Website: crate-barrel
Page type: address-validator
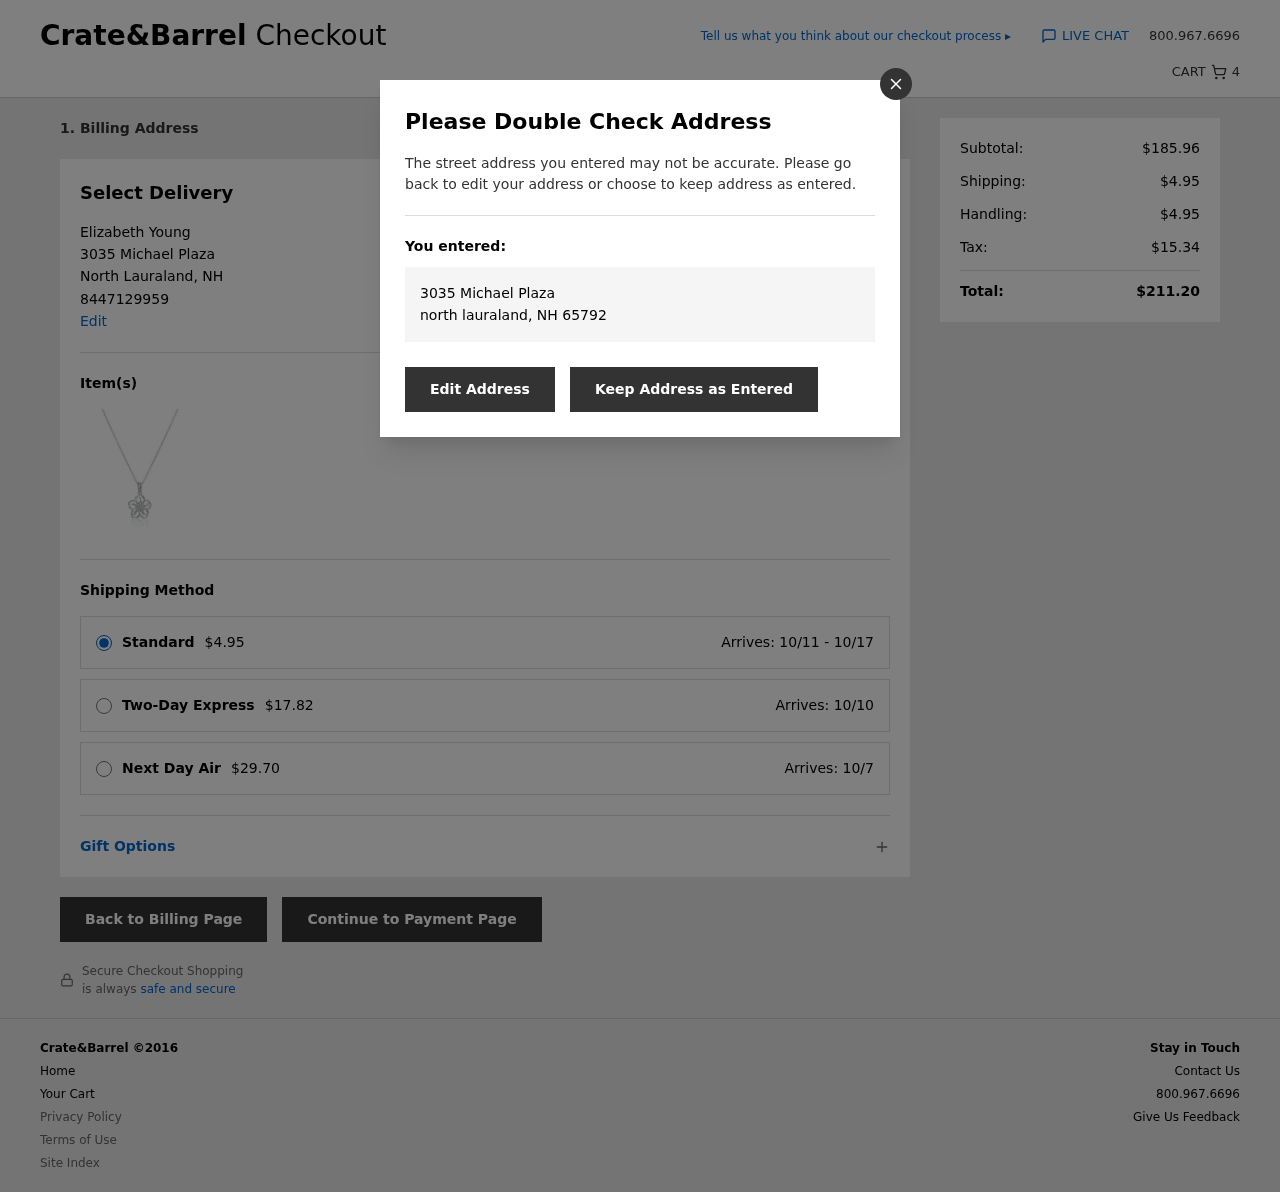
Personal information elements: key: PII_CITY
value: North Lauraland
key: PII_FULLNAME
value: Elizabeth Young
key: PII_PHONE
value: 8447129959
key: PII_STATE_ABBR
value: NH
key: PII_STREET
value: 3035 Michael Plaza
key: PII_CITY2
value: north lauraland
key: PII_STATE_ABBR2
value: NH
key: PII_POSTCODE
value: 65792
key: PII_POSTCODE_FULL
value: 65792
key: PII_POSTCODE_NUMERIC
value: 65792
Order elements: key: ORDER_NUM_ITEMS
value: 4
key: ORDER_SHIPPING_COST
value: $4.95
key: ORDER_SHIPPING_DATE
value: Arrives: 10/11 - 10/17
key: ORDER_SHIPPING_EXPRESS
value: $17.82
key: ORDER_DELIVERY_DATE_EXPRESS
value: Arrives: 10/10
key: ORDER_SHIPPING_NEXTDAY
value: $29.70
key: ORDER_DELIVERY_DATE_NEXTDAY
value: Arrives: 10/7
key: ORDER_SUBTOTAL
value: $185.96
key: ORDER_HANDLING
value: $4.95
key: ORDER_TAX
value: $15.34
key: ORDER_TOTAL
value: $211.20